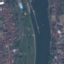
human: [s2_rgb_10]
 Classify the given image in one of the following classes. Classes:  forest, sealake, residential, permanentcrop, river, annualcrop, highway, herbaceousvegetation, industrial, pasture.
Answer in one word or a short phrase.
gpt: River